Question: Is there a way to use parameters for Insert queries? I get the following error when I try.
'''
/// <summary>
/// Set active survey
/// </summary>
public int SetSurveyActive(int brandId, int surveyId)
{
Sql sql = new Sql()
.Append("INSERT INTO CF.ActiveSurvey(BrandId, SurveyId")
.Append("VALUES(@0,@1)",brandId,surveyId);
var result = database.Execute(sql);
return Convert.ToInt32(result);
}
'''

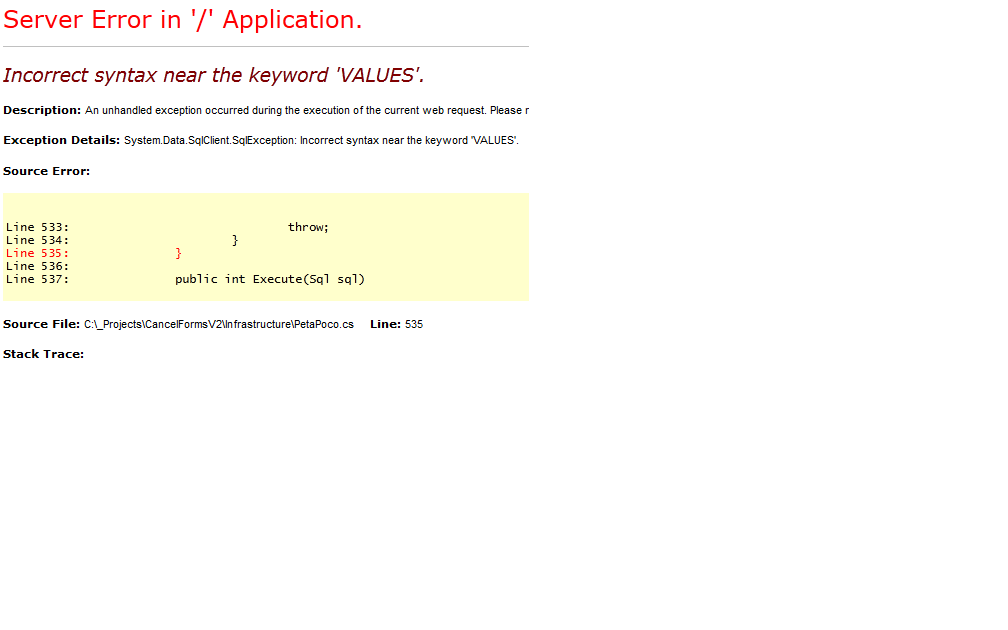
Answer: You are missing a bracket:
'''
.Append("INSERT INTO CF.ActiveSurvey(BrandId, SurveyId")
'''
should be
'''
.Append("INSERT INTO CF.ActiveSurvey(BrandId, SurveyId)")
'''